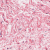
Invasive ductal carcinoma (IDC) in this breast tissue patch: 0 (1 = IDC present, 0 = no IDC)